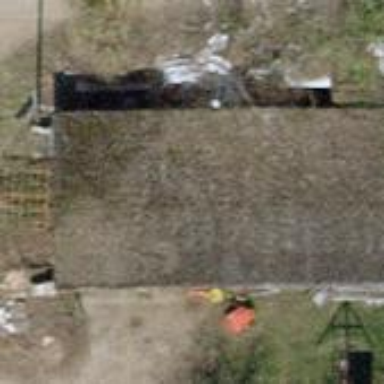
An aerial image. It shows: Barn with skillion roof shape.